Aerial crown-view tile of a tropical tree (Barro Colorado Island, Panama), acquired 20241216:
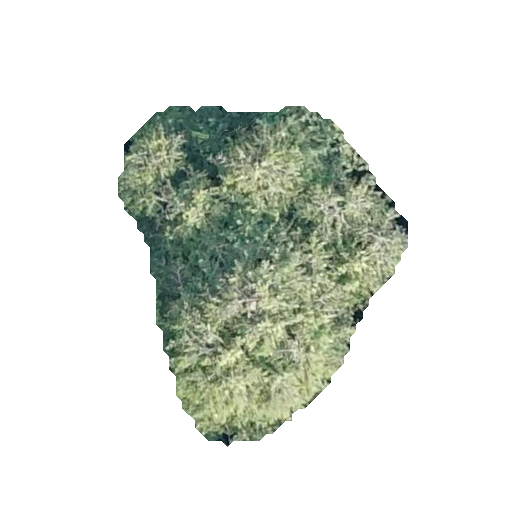
Species: Quararibea stenophylla
GBIF accepted scientific name: Quararibea stenophylla
Crown area: 96.416 m²